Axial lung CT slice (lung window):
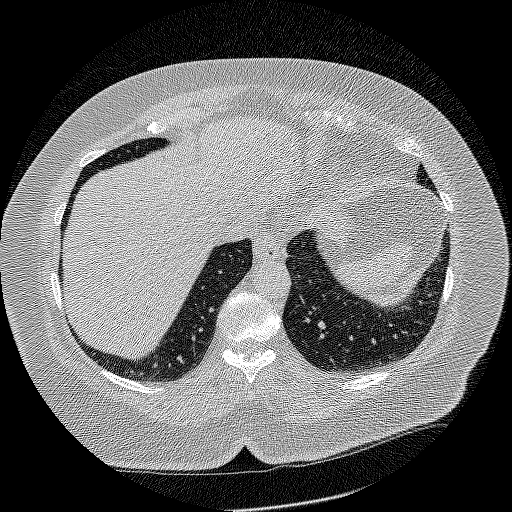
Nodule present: no